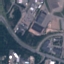
Land use / land cover class: Highway